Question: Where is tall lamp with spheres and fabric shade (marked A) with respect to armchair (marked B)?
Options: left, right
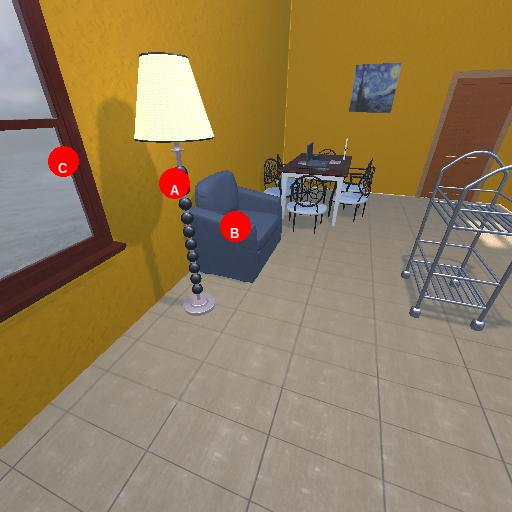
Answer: left